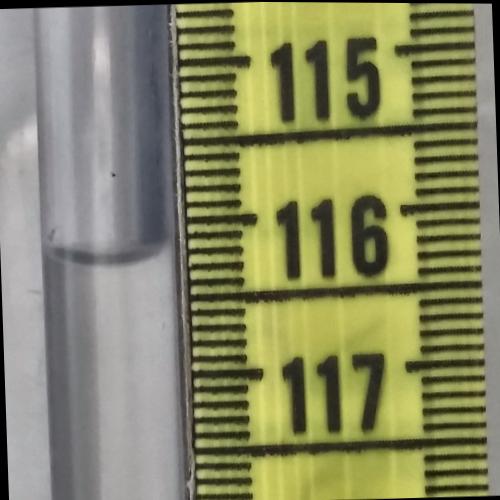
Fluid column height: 116.2 cm